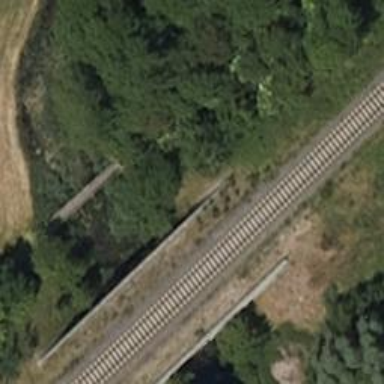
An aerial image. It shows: Railway bridge.